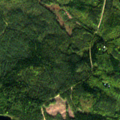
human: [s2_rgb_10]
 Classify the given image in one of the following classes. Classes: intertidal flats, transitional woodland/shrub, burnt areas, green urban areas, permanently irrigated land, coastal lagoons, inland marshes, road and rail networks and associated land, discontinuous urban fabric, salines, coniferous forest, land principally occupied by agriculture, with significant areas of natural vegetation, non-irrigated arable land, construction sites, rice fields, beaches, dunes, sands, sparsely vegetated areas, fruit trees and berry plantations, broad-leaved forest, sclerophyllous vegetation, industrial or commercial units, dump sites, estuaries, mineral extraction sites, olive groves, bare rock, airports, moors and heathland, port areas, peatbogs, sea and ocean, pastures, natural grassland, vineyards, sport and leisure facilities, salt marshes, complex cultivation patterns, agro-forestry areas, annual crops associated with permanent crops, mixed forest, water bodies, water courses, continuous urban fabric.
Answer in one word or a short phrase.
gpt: broad-leaved forest, coniferous forest, mixed forest